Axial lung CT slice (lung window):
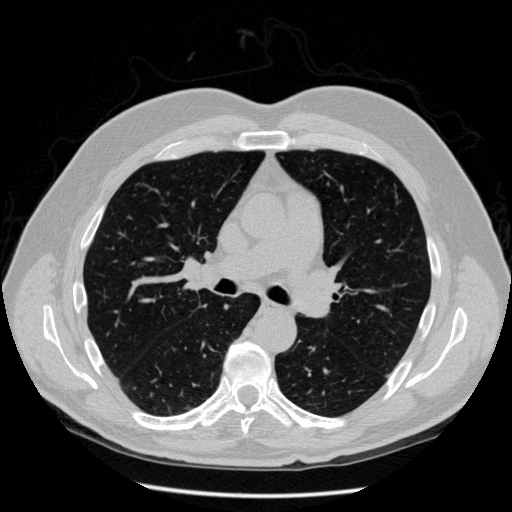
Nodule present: no